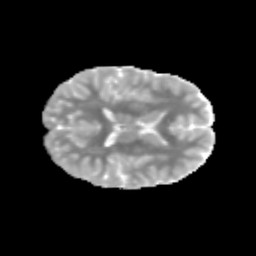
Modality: MD
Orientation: axial
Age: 10
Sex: male
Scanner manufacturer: siemens
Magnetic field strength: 3 T
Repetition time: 3.8 s
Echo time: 0.07 s